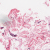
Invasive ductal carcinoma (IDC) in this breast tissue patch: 0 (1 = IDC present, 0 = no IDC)